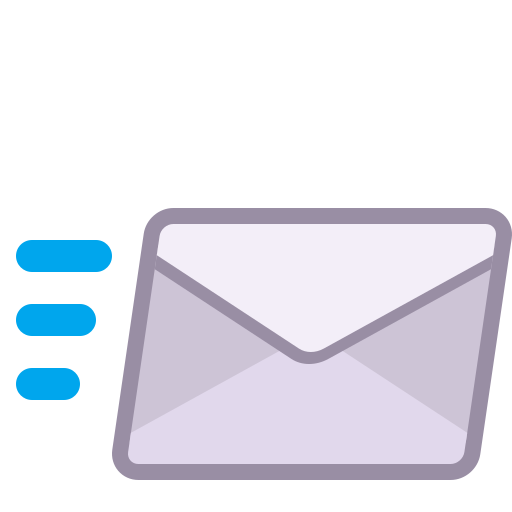
incoming envelope flat